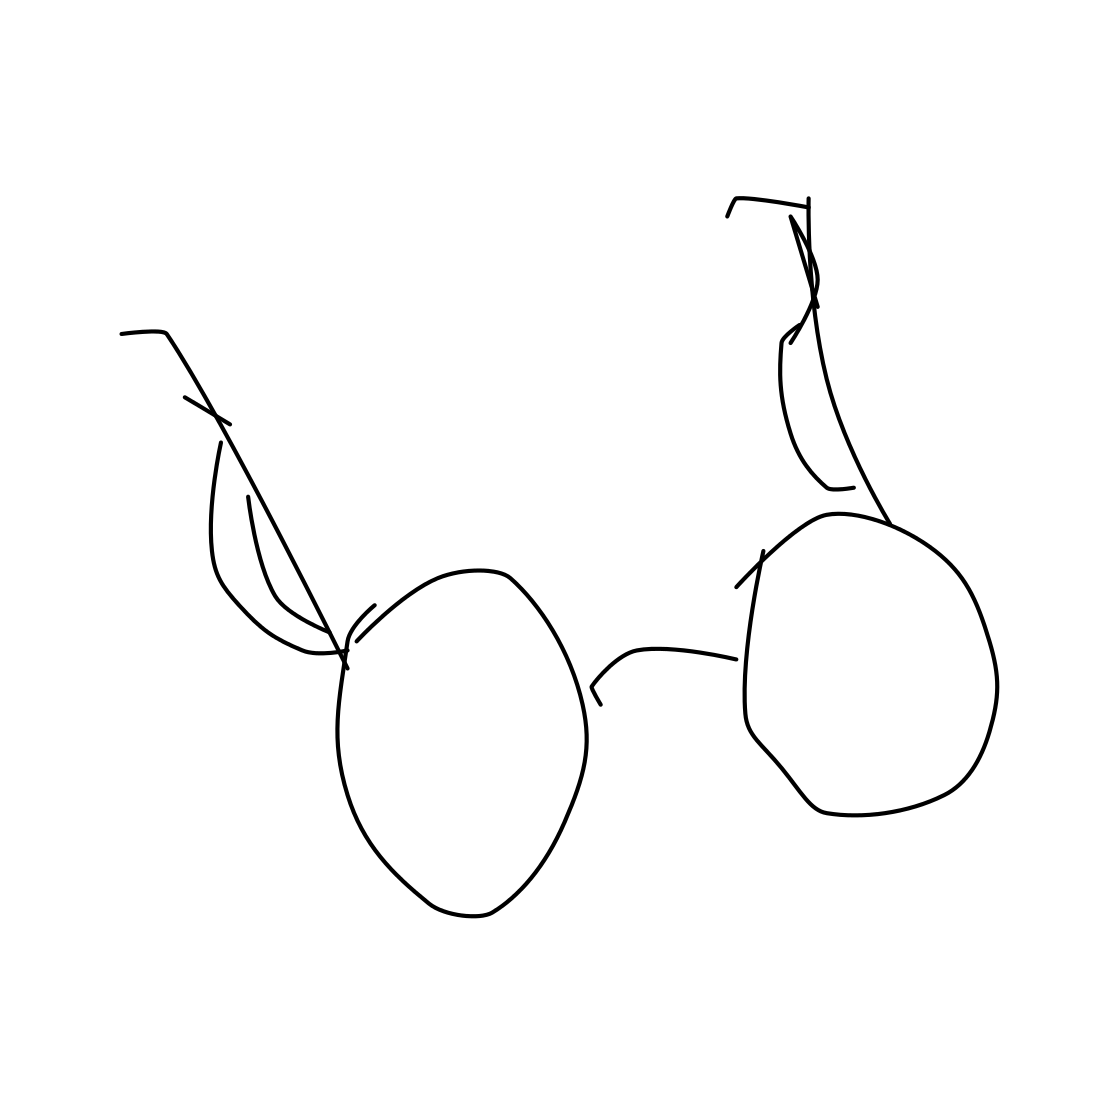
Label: eyeglasses